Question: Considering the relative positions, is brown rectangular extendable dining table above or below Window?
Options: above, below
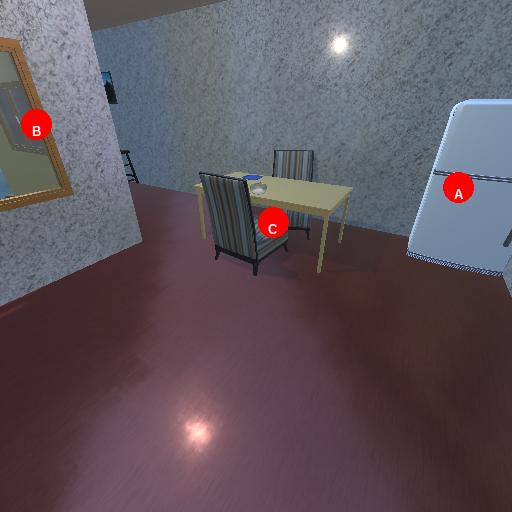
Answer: above